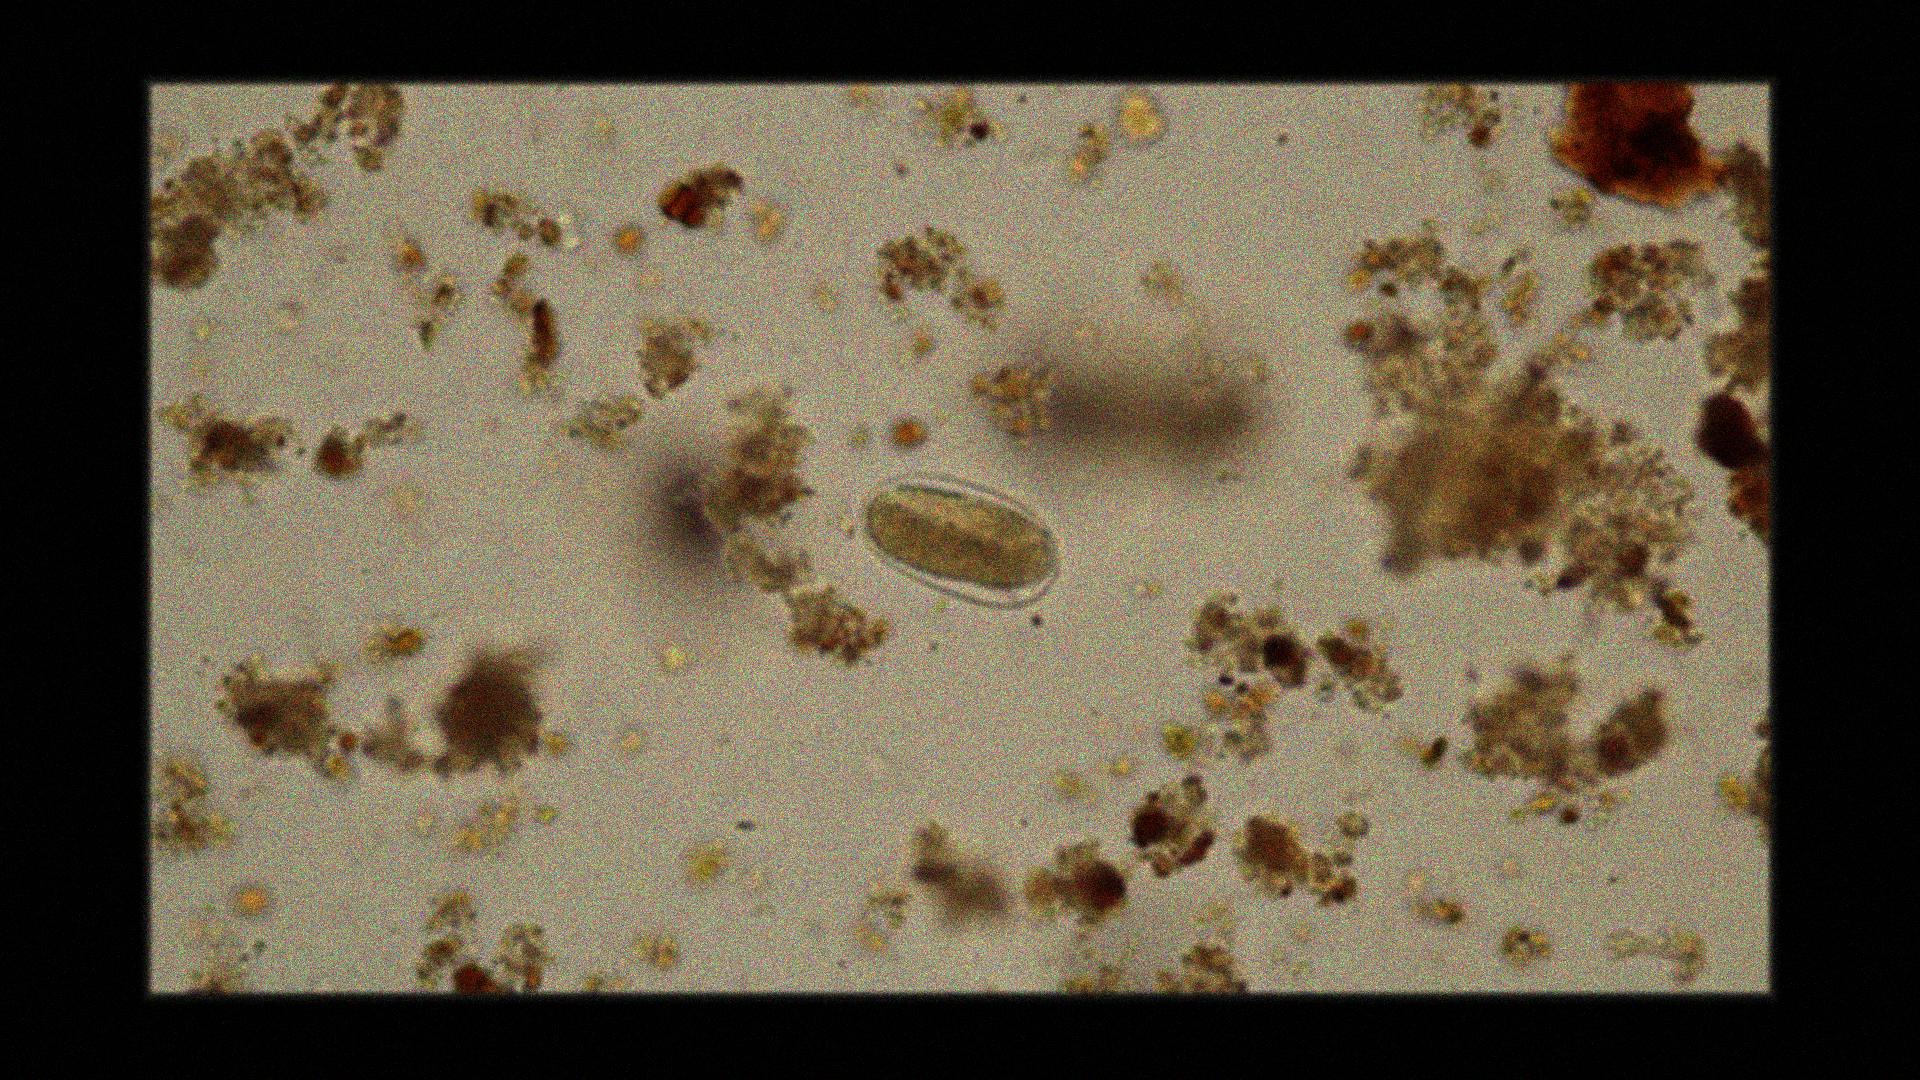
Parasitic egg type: Hookworm egg